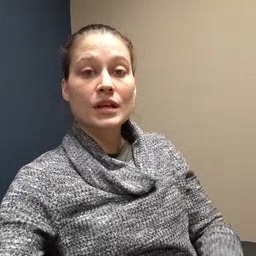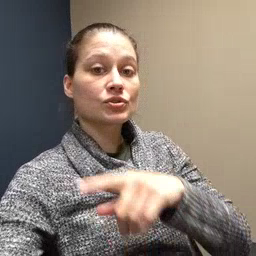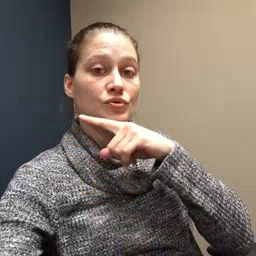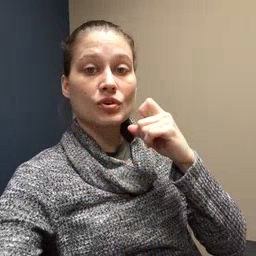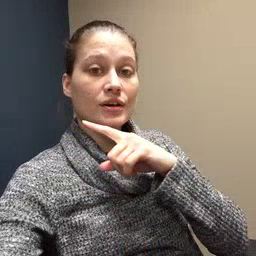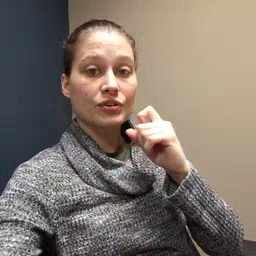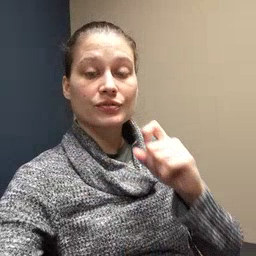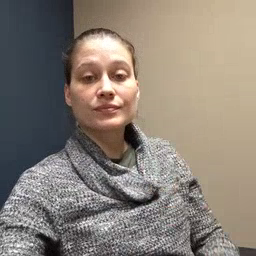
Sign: dryer